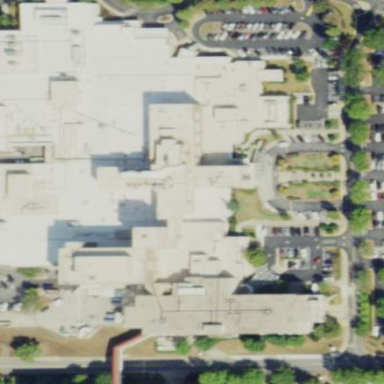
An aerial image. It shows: Hospital building.